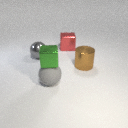
large gray metal sphere behind large brown metal cylinder